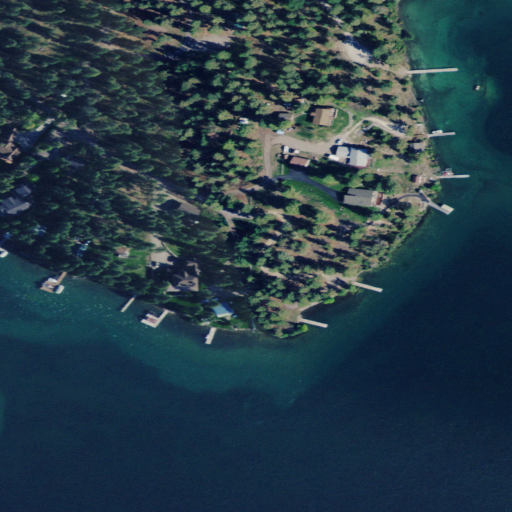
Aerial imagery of cape in Montana named Wolf Point containing open water, evergreen forest, open development, grassland, low intensity development, and medium intensity development